Field crop: tomato
Growth stage: 1
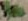
Species: solanum